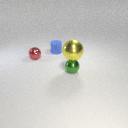
small green metal sphere to the right of small blue rubber cylinder